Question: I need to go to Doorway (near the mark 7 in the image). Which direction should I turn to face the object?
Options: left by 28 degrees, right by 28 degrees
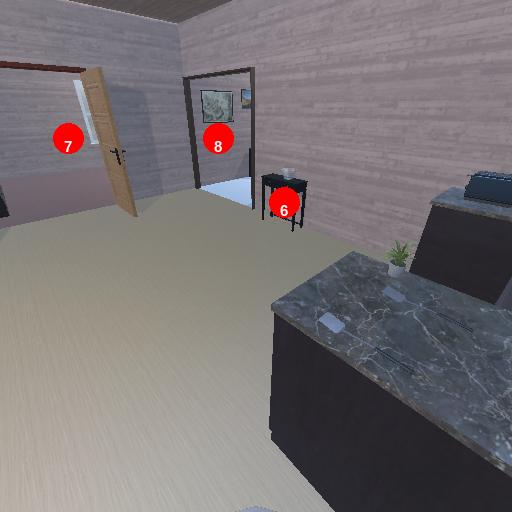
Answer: left by 28 degrees